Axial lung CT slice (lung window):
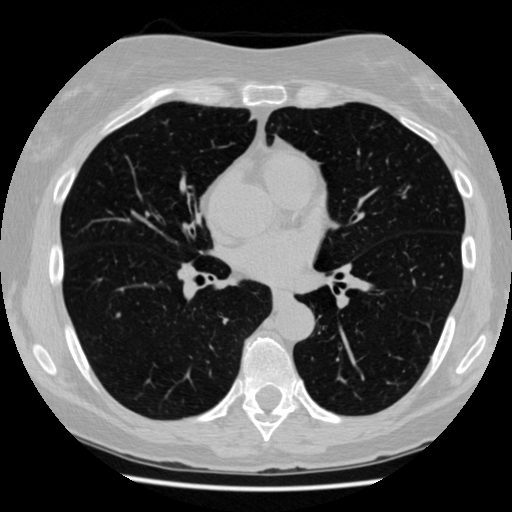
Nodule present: no